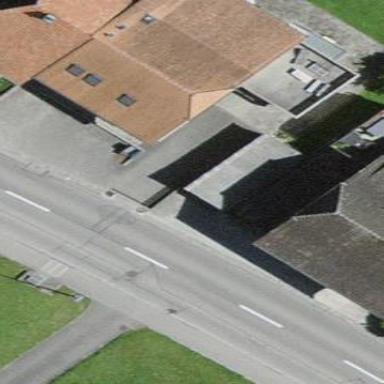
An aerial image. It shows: Garage.